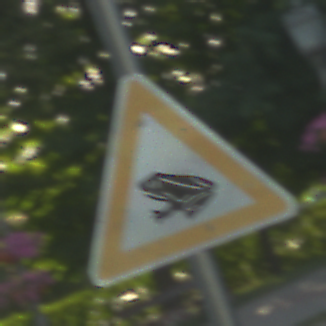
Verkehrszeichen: AmphibienwanderungRechts
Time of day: SunriseSunset
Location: Outdoor (Suburban)
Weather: PartlyCloudy
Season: NotSpecified
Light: Natural